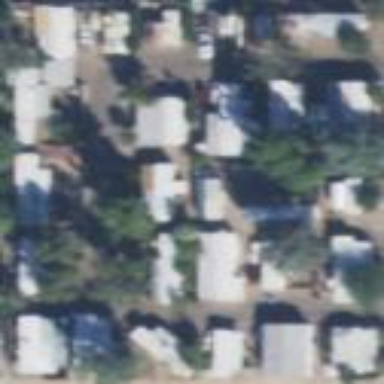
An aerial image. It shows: Residential area known as trailer park.